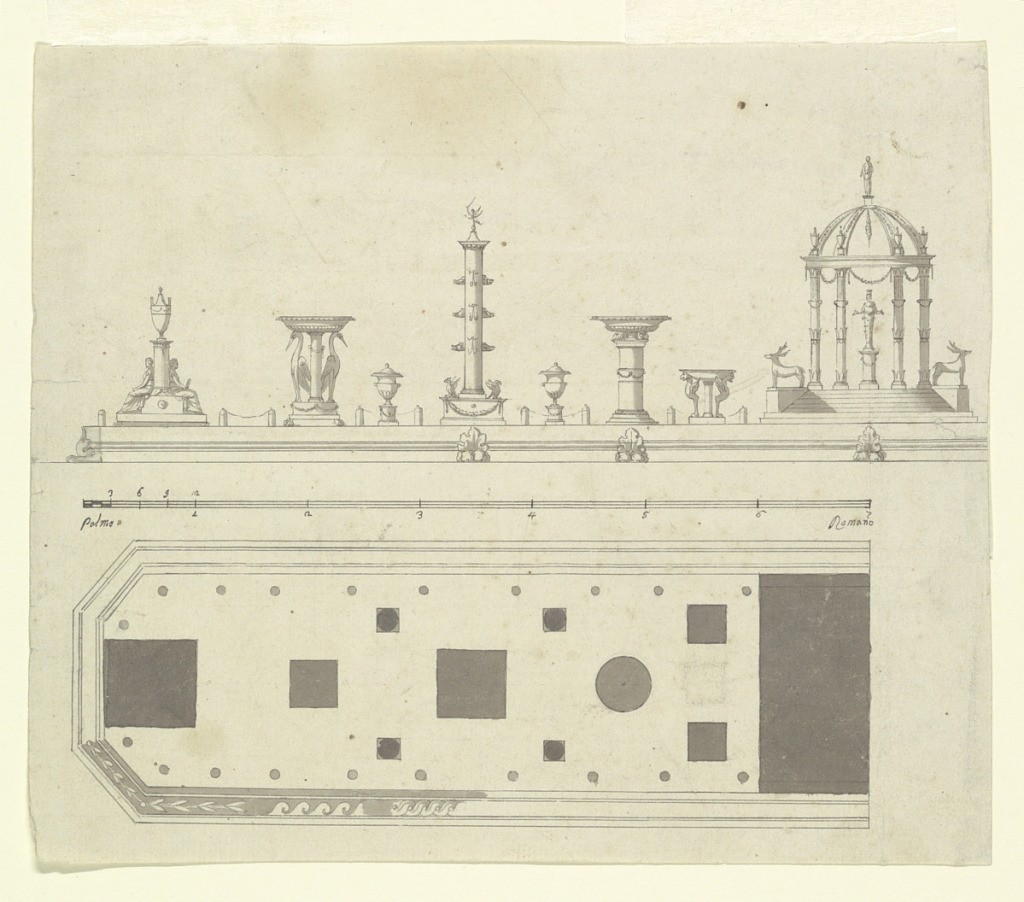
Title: Design for a Surtout de Table (Centerpiece)
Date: early 19th century
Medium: Pen and black ink, brush and grey wash on paper; Verso: graphite, pen and ink
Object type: Drawing
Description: Design for a centerpiece or surtout de table showing the left side. The central piece represents a pavilion with the statue of Diana of Ephesos. Laterally are four major and three minor objects. The latter are, from right to left: a bowl supported by a column and two chimaerae; two vases upon pedestals. They are separated from each other by a bowl upon a column; a rostrum column with a winged figure with a sword on top; a bowl supported by a column and two storks; and at the end, an urn upon a column, with two women sitting upon its pedestal. Pairs of posts are intended, each connected by a chain. Supported by a stand with feet formed by two toes and a leaf. A scale appears underneath the design, with the inscriptions "Palmo" on the left and "Romano" on the right in pen and black ink directly below. Below the scale is the plan of the left half. Verso: Drawn in graphite: the section of the base of a column and lozenges; in pen: a column with a capital.